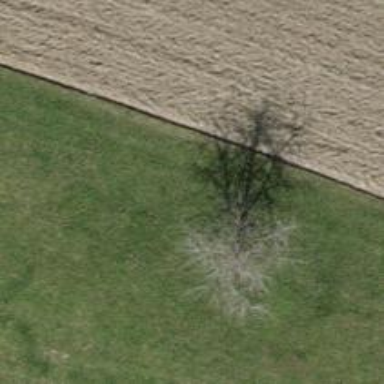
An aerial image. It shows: Single tag "natural: tree."